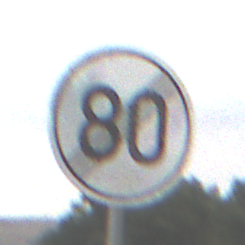
Verkehrszeichen: EndeGeschwindigkeit80
Umgebung: Outdoor, Nature
Tageszeit: MorningAfternoon
Wetter: Overcast
Licht: Natural
Jahreszeit: NotSpecified
Kontrast: LowContrast